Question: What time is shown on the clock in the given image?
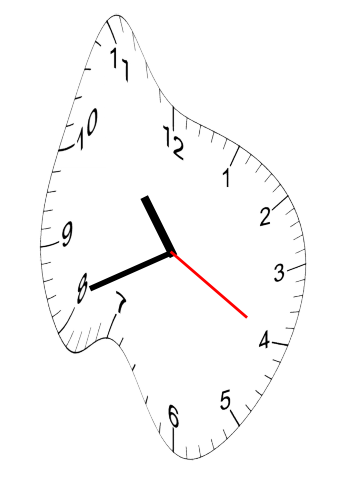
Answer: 10:41:20